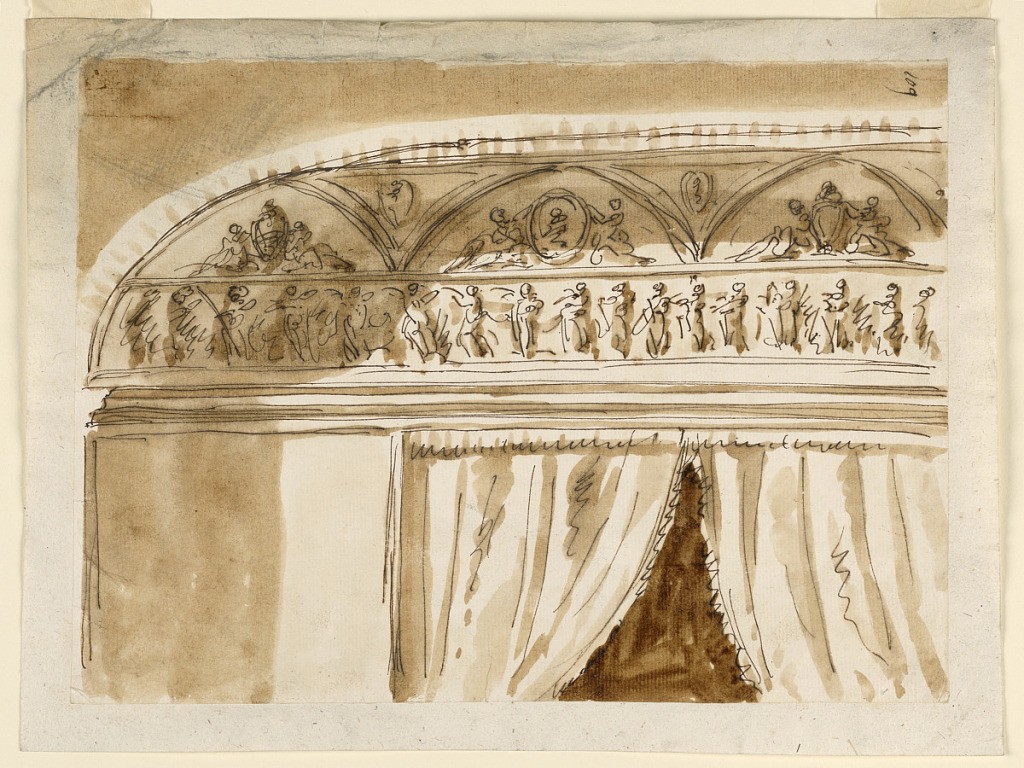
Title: Design for Bed Alcove Ceiling Decoration
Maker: Giuseppe Barberi, Italian, 1746–1809
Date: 1746–1809
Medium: Pen and brown ink, brush and brown wash on off-white laid paper, lined
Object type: Drawing
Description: Below are, at right, a curtain at the front of the alcove; at left, an undecorated panel. Above an entablature is a frieze with figures. A lower strip of the ceiling is vaulted and decorated with arches containing two women alternatively beside a vase and supporting a medallion.